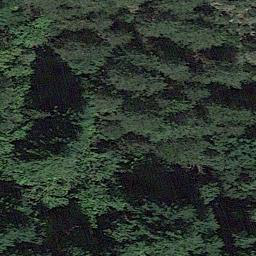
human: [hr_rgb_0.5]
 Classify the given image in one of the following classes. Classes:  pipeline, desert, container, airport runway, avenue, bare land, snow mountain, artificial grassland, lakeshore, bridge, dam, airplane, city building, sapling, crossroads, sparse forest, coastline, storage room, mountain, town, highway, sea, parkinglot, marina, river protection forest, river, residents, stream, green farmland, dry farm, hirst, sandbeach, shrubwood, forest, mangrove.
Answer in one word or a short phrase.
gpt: forest